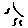
Label: sun